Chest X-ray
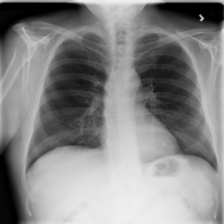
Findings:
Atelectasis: negative
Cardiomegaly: negative
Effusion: negative
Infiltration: positive
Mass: negative
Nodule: negative
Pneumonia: negative
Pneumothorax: negative
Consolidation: negative
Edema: negative
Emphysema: negative
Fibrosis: negative
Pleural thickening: negative
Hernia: negative